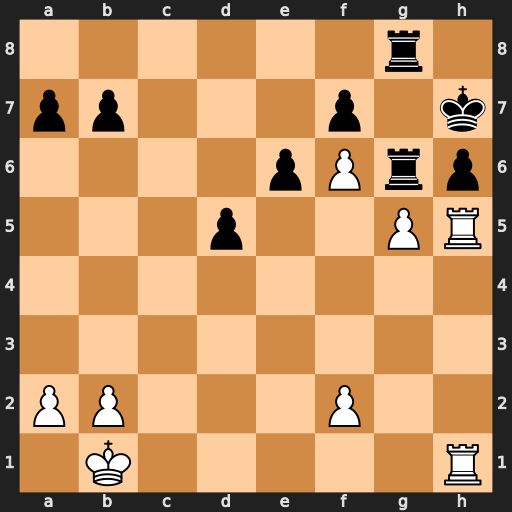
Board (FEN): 6r1/pp3p1k/4pPrp/3p2PR/8/8/PP3P2/1K5R
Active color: w
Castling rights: -
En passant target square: -
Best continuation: Rxh6+ Rxh6 Rxh6#